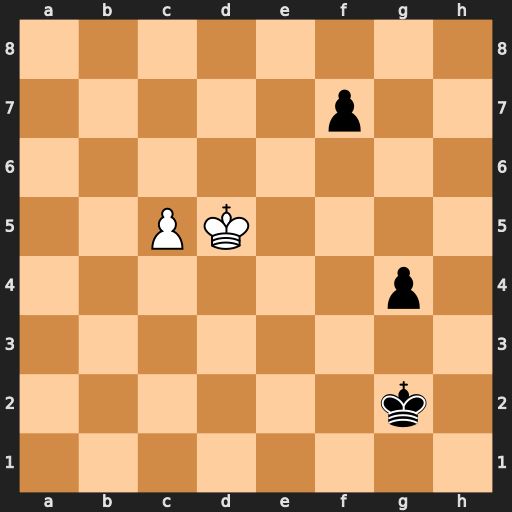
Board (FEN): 8/5p2/8/2PK4/6p1/8/6k1/8
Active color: w
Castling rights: -
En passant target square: -
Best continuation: c6 g3 c7 Kf2 c8=Q